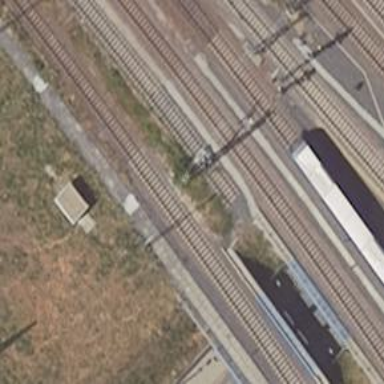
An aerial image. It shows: Railway signal.